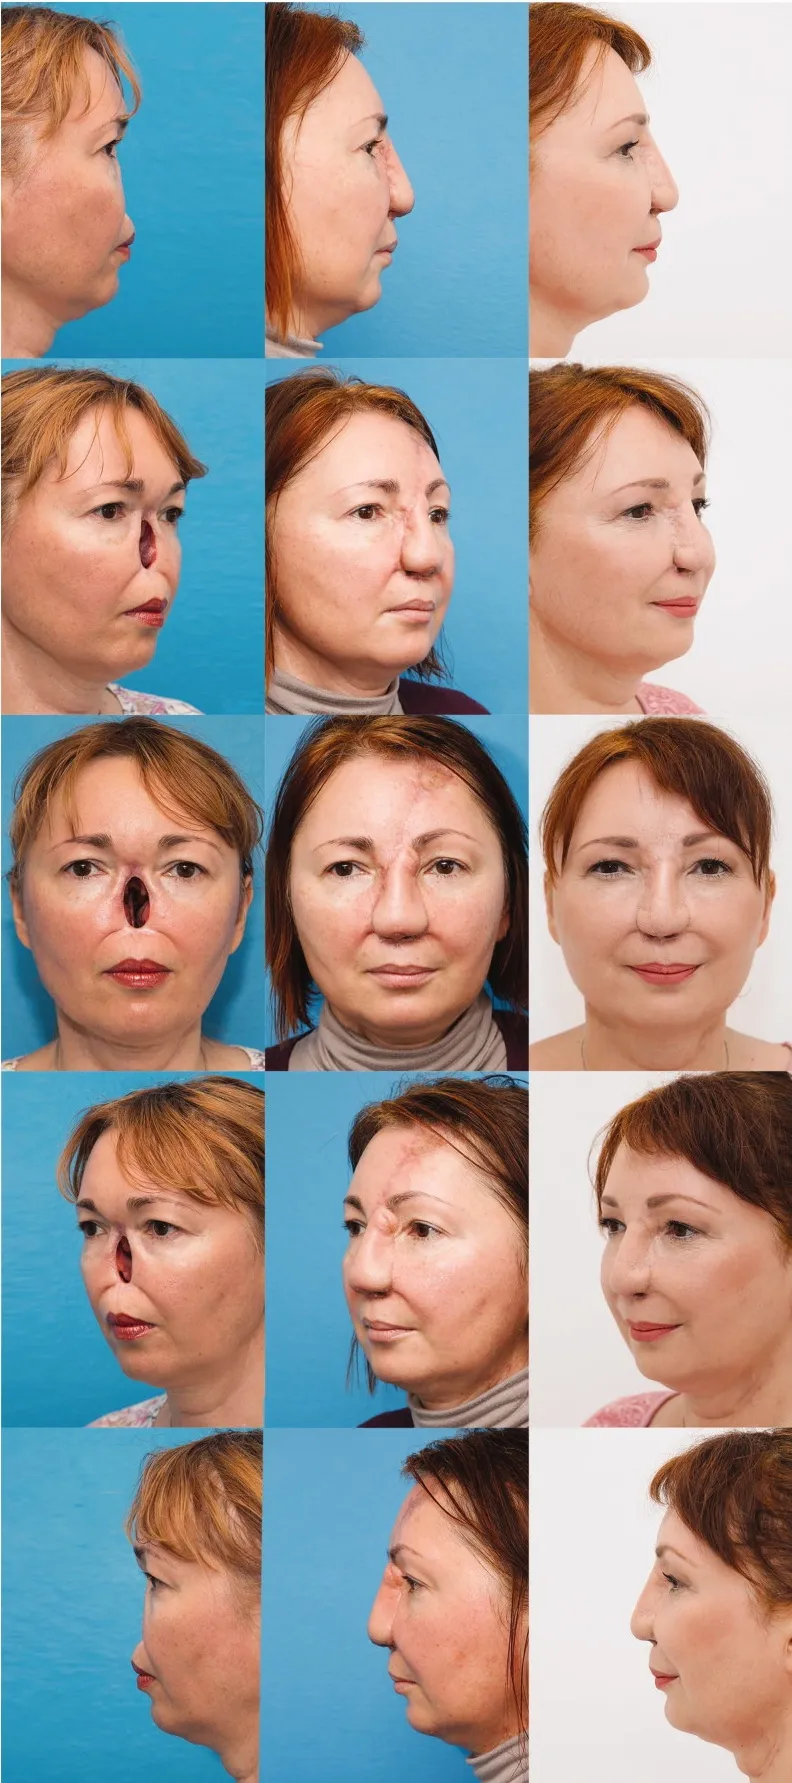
Patient before total nasal reconstruction (left column), after 2nd stage (middle column) and after additional minor corrections - final result (right column), using prefabricated innervated osteocutaneous radial forearm free flap and paramedian forehead flap.
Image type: medical_photograph (oral_photograph)